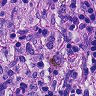
Metastatic tissue present: no